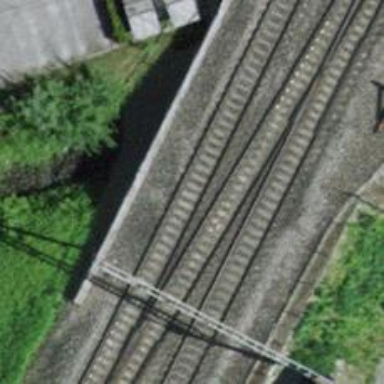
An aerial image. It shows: Bridge over electrified railway with contact line.